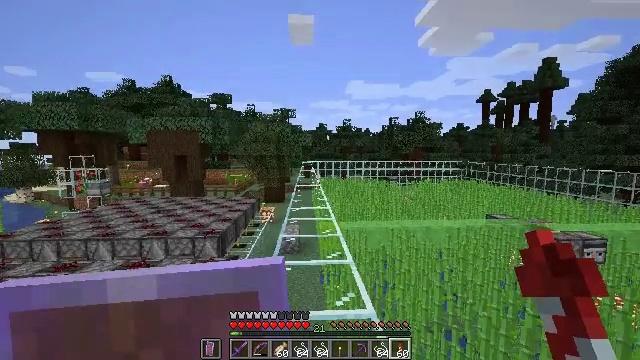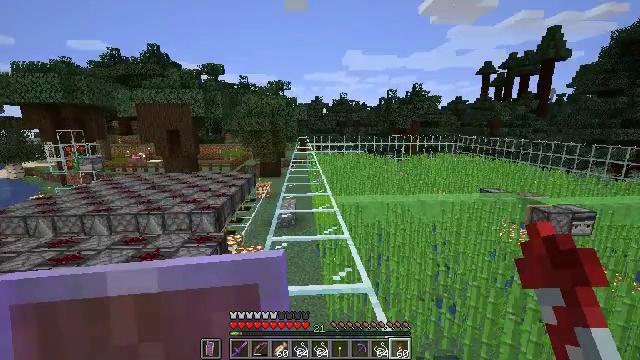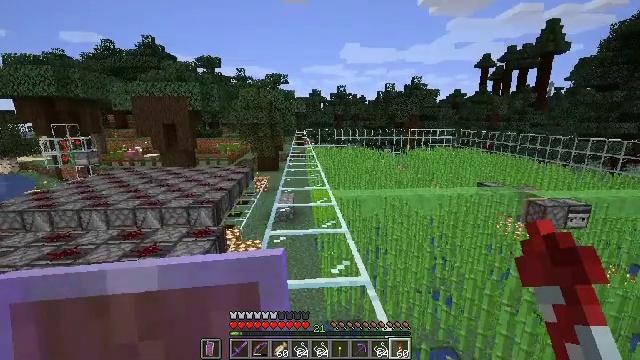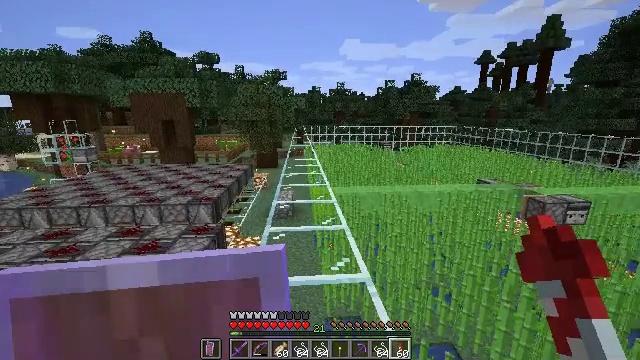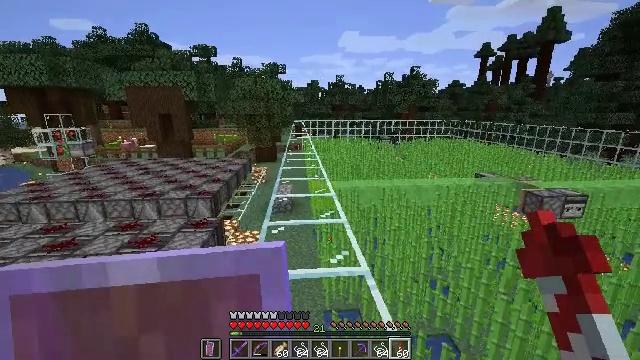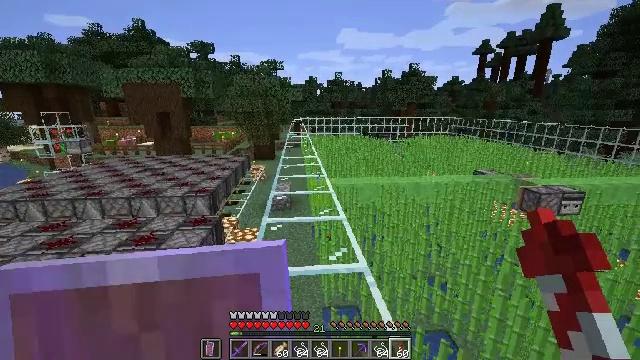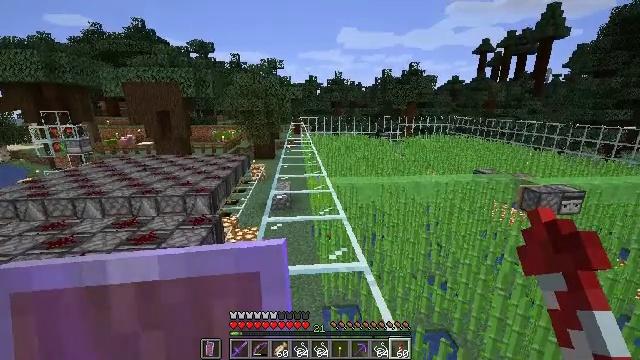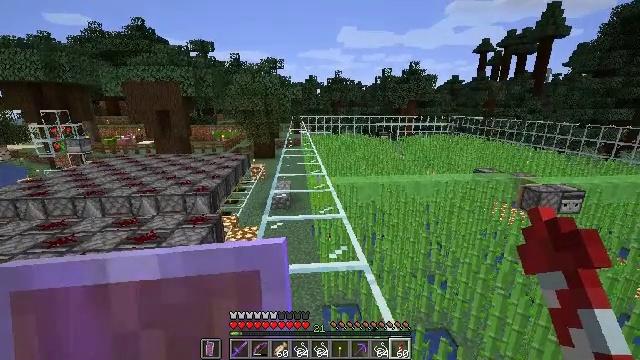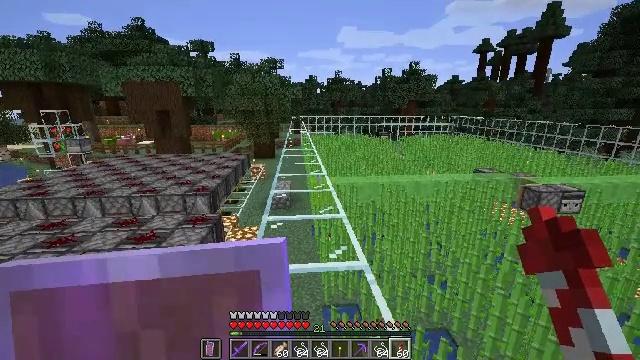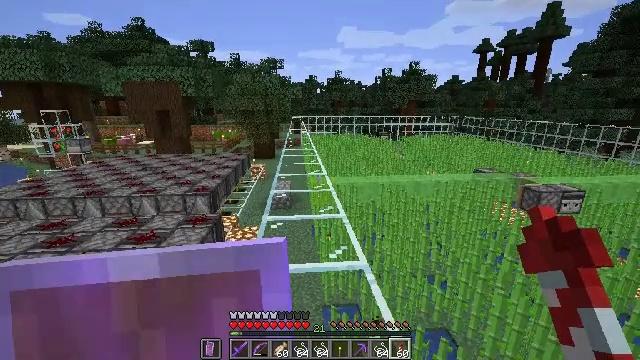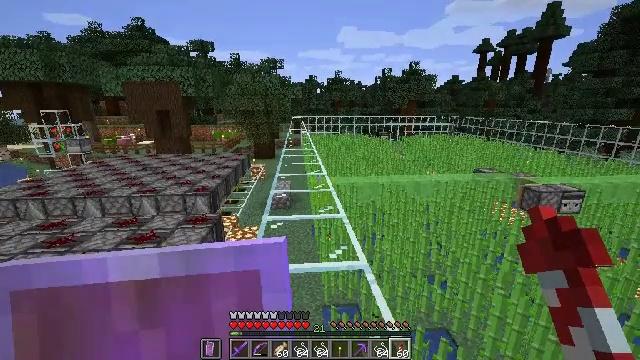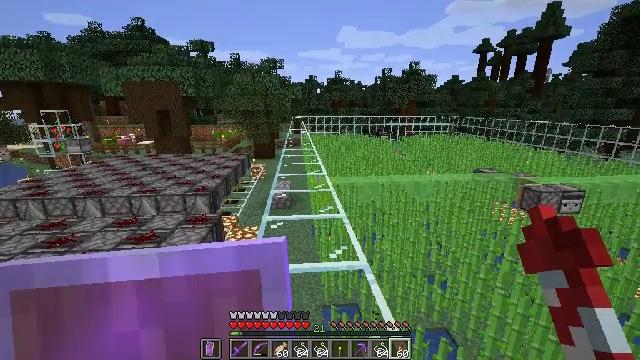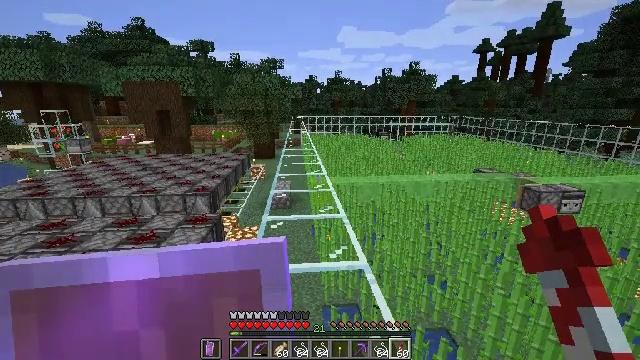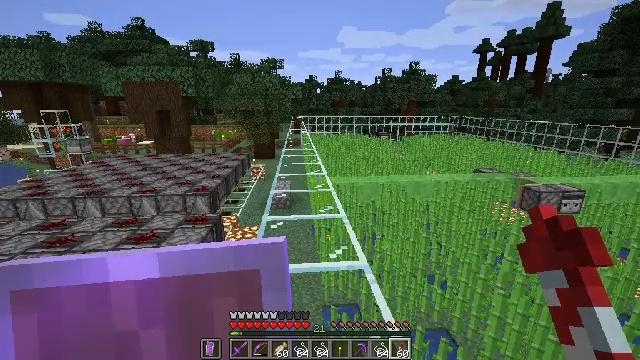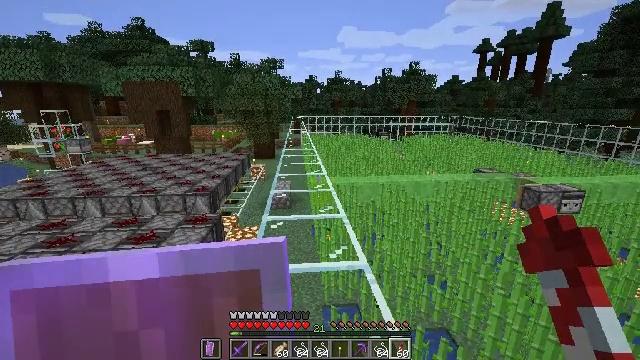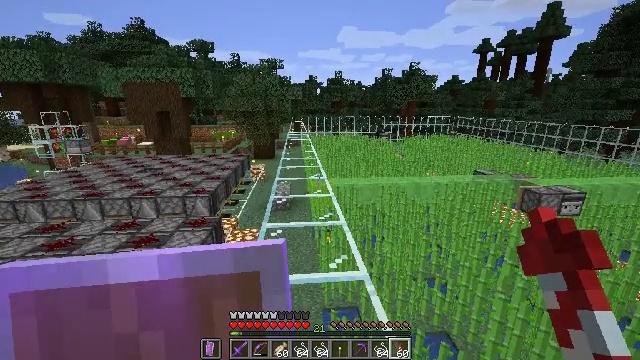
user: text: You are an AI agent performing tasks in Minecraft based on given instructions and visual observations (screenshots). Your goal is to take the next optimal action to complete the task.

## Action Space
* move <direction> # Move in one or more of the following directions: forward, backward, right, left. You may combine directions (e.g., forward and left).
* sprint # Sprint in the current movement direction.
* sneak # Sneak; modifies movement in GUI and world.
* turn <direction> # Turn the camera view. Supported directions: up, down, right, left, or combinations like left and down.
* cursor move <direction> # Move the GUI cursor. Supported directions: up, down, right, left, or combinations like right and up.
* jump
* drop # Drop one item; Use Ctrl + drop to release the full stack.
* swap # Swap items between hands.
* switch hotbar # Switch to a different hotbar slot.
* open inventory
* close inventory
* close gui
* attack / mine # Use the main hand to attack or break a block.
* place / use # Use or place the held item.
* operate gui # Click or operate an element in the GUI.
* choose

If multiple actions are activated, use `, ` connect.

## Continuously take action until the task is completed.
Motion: motion action
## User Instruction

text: Mine the sticky piston.
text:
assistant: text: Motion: sneak, turn down
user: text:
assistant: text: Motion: sneak, turn down
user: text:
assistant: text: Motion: sneak
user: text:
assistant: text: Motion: sneak, turn down
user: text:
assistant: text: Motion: sneak
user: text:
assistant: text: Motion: sneak
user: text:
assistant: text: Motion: sneak
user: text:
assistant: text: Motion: sneak
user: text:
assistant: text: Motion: sneak
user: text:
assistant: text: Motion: sneak
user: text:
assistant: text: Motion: sneak
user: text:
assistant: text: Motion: sneak
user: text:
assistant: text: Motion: sneak
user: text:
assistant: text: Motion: no_op
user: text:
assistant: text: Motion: move forward
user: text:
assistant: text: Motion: move forward
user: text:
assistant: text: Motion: move forward
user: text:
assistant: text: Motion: move forward
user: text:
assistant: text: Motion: move forward, turn down
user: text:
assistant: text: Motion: move forward, turn down
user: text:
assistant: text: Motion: move forward, turn down
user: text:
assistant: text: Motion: move forward
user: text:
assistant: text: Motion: move forward
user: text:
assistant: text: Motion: move forward, turn down
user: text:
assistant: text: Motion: move forward, turn down
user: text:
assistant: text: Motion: move forward, turn down
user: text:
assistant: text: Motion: move forward, turn left and down
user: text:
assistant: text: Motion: move forward, turn down
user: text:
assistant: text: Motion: move forward, turn down
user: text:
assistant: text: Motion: move forward